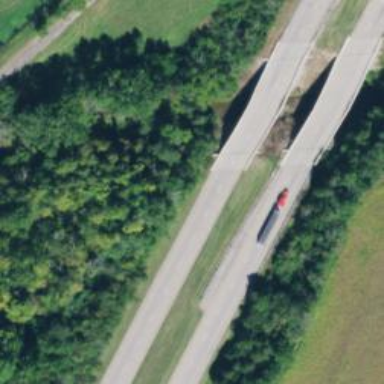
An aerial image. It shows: Primary highway bridge that is also expressway.